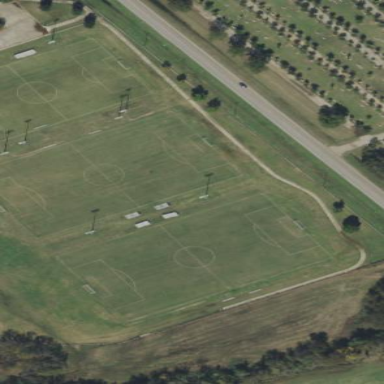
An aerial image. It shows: Soccer pitch for leisureland activities.